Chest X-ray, PA view. Patient: 24 years old, sex M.
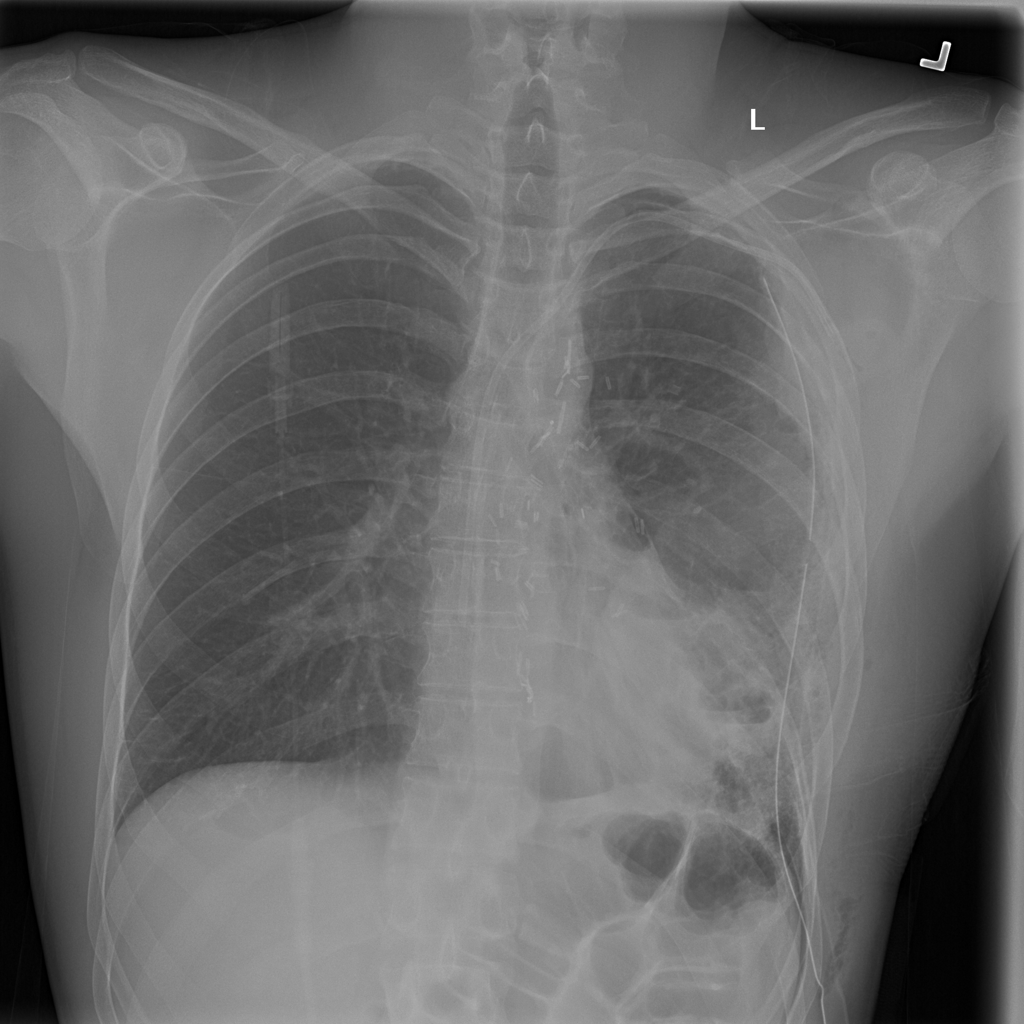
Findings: Pneumothorax